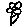
Label: flower